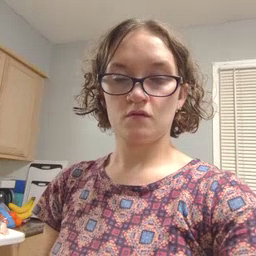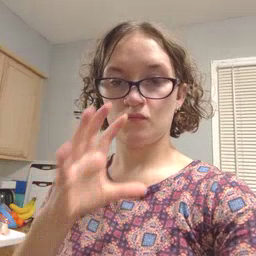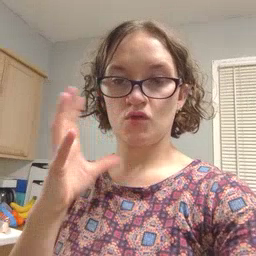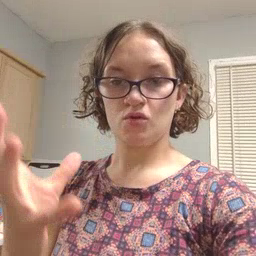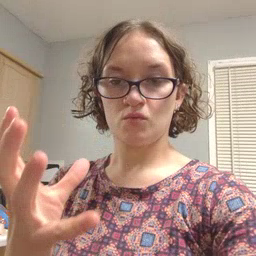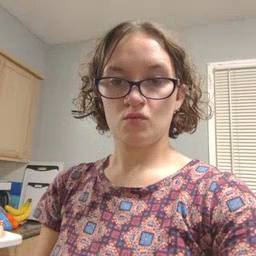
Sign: balloon